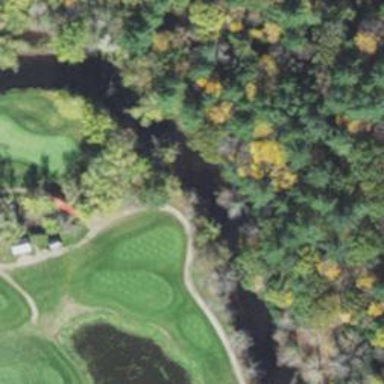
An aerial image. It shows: Path used for both walking and golf.